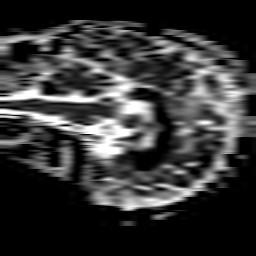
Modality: ADC
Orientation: sagittal
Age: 57
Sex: female
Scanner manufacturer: philips
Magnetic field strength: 3 T
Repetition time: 3.896 s
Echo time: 0.05978 s